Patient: sex M, age 61
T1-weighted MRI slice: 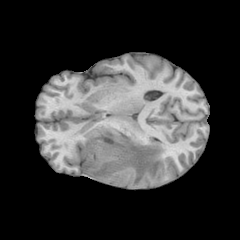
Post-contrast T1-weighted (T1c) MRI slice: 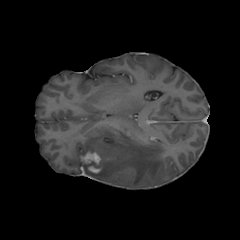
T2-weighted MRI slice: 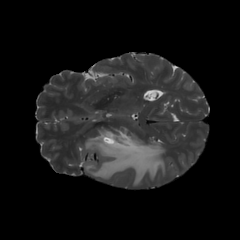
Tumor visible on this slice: yes
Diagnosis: Glioblastoma, IDH-wildtype
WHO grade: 4